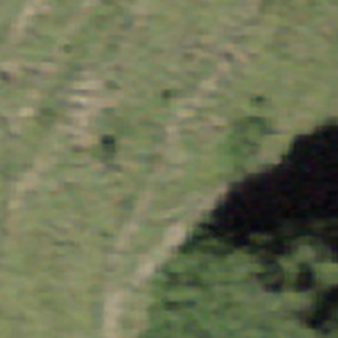
Label: other